Aerial crown-view tile of a tropical tree (Barro Colorado Island, Panama), acquired 20250616:
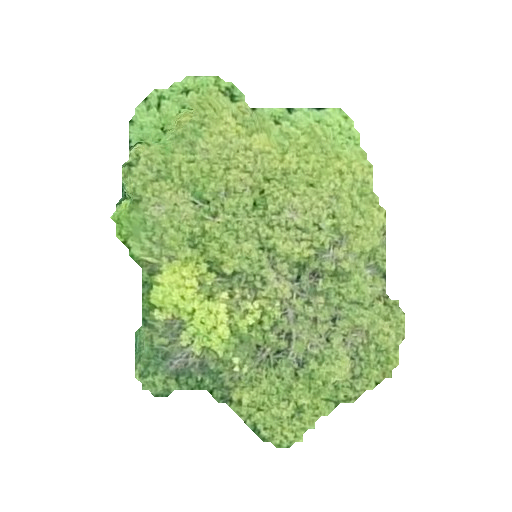
Species: Astronium graveolens
GBIF accepted scientific name: Astronium graveolens
Crown area: 112.53 m²